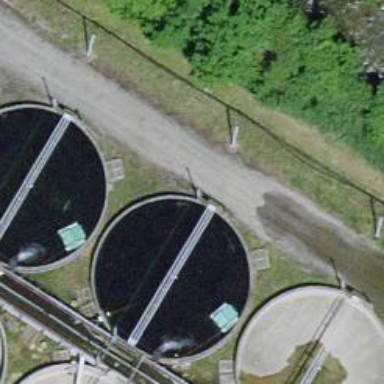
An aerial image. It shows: Body of wastewater.